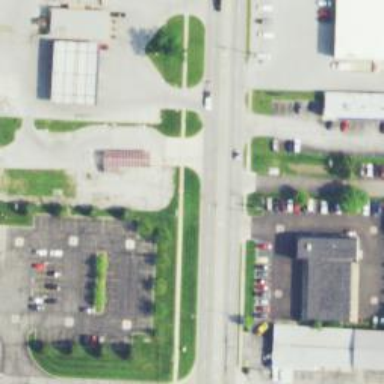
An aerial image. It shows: Footway with crossing.